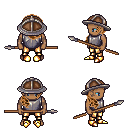
a pixel art fantasy rpg character, male body template, human, dark skin, steel chest armor, gold greaves, brown right-swept hairstyle, chain helm, gold boots, spear, four views (front, back, left, right), 2x2 character sprite sheet, small pixel art, hard edges, no anti-aliasing